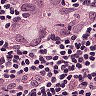
Metastatic tissue present: yes